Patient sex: M
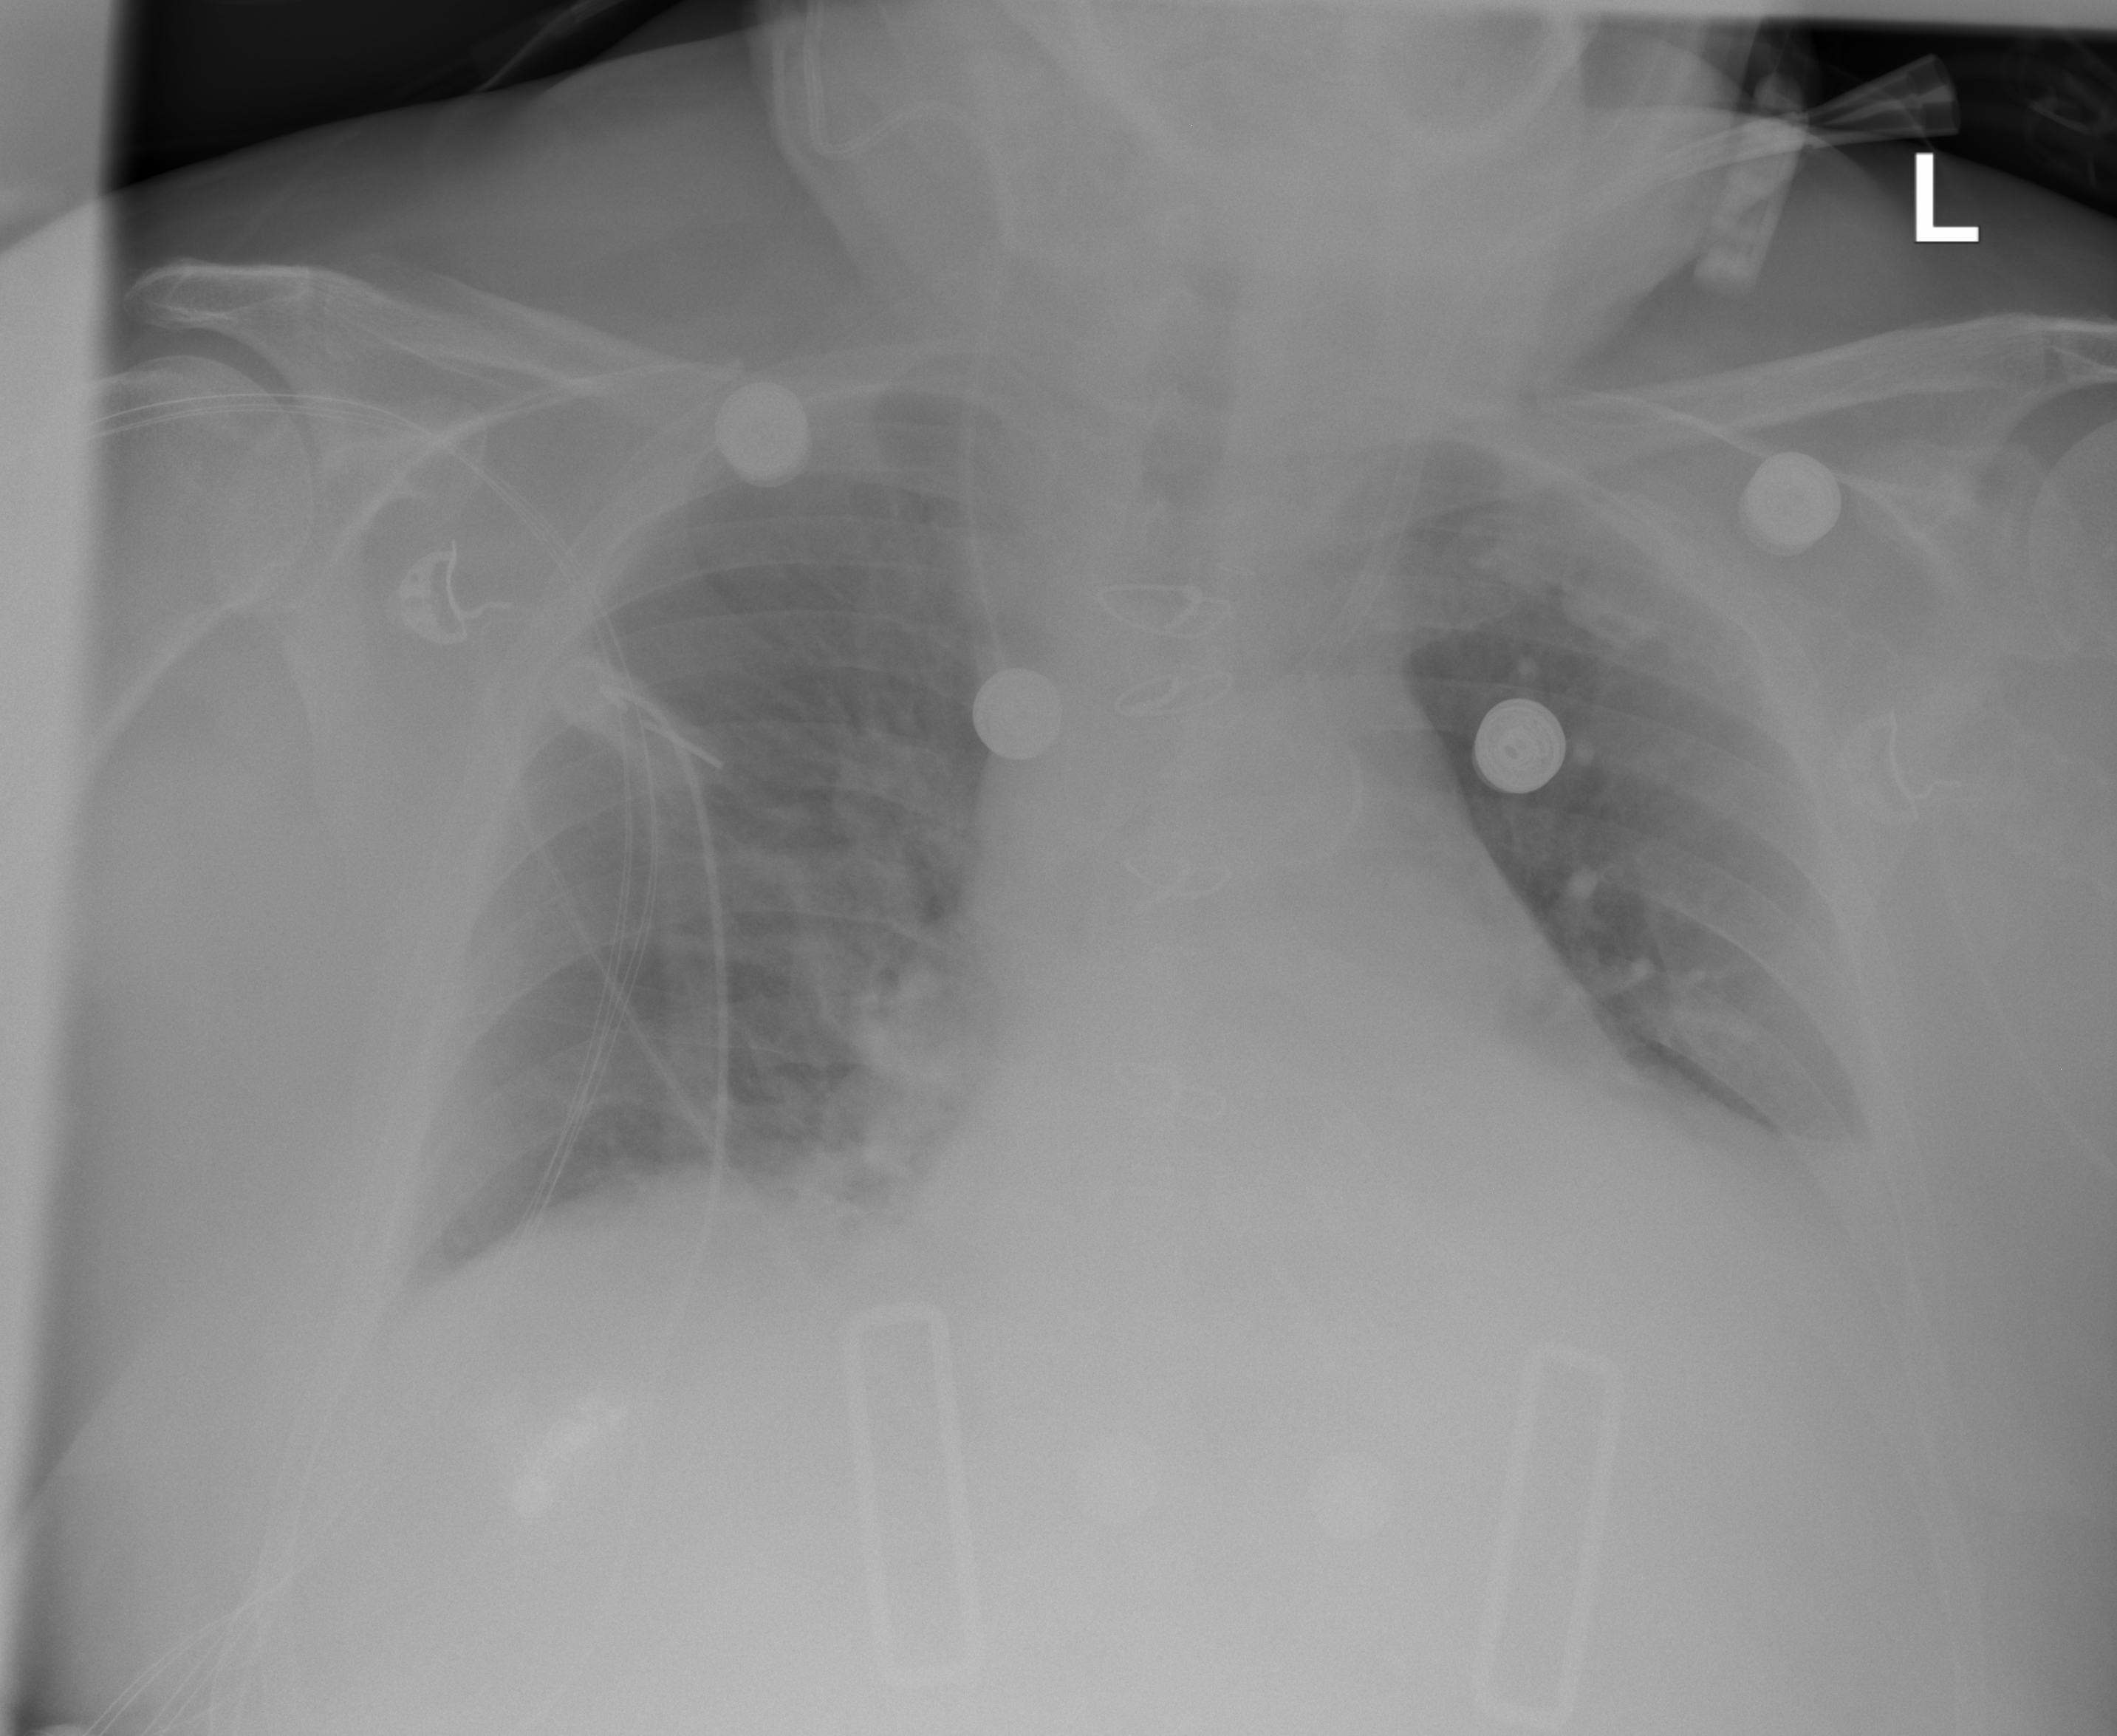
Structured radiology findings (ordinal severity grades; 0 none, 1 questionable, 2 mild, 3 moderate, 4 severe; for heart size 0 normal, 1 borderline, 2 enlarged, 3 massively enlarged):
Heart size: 2
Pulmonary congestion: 2
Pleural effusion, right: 1
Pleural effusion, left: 2
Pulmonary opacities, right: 0
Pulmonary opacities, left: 0
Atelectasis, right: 2
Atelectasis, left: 0